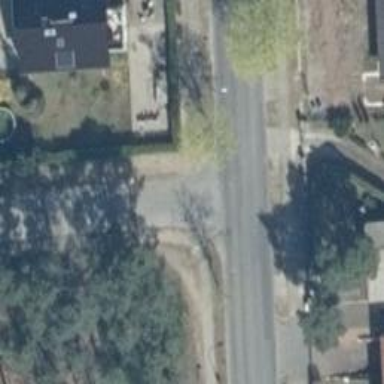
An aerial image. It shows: Residential road.